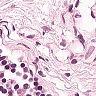
Metastatic tissue present: no